Interaction volume radius: 5 \u00c5
Interaction volume height: 30 \u00c5
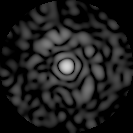
Disorder parameter: 0.8307